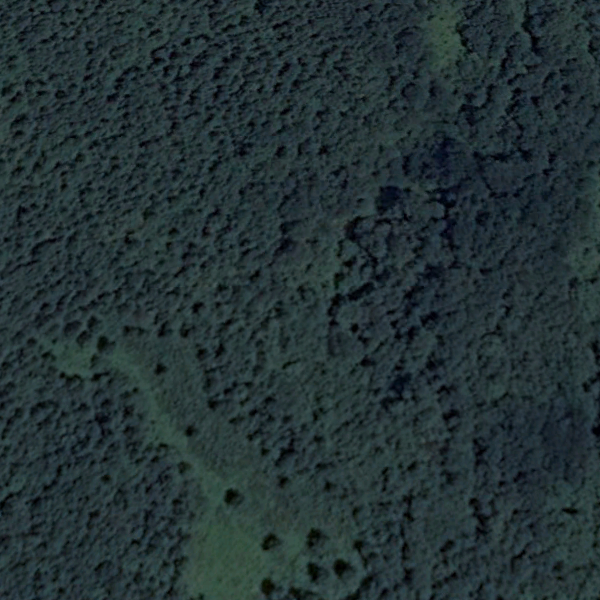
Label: Forest